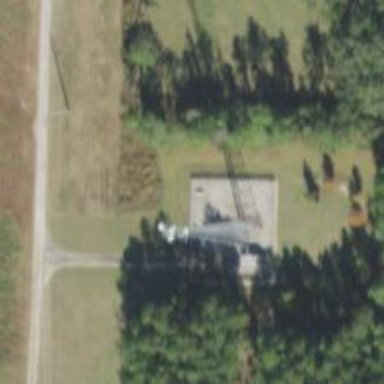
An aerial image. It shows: Communication mast tower.